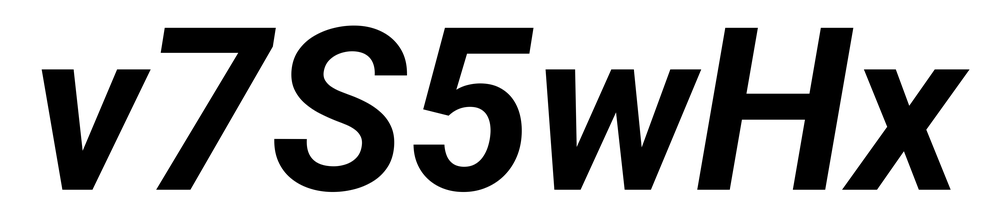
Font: Roboto-Italic_Bold_Italic